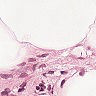
Metastatic tissue present: no